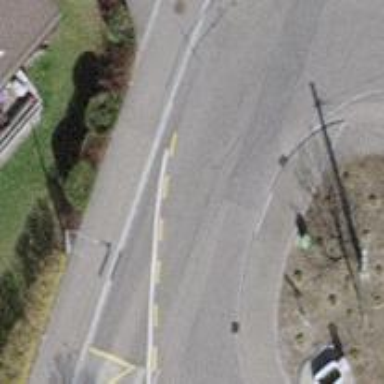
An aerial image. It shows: Residential road with asphalt surface and trolley wires.